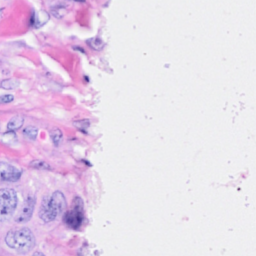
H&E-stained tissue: Breast